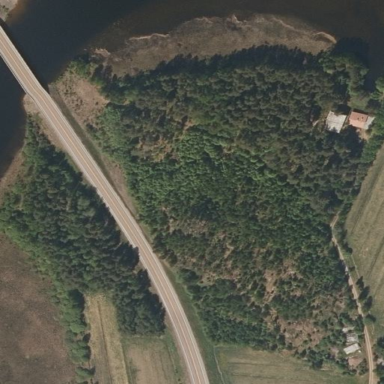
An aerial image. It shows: Woodland with evergreen needle-leaved trees.